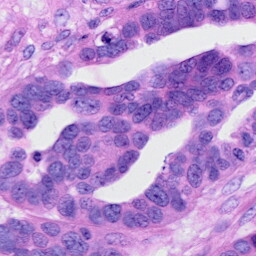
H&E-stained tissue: Ovarian